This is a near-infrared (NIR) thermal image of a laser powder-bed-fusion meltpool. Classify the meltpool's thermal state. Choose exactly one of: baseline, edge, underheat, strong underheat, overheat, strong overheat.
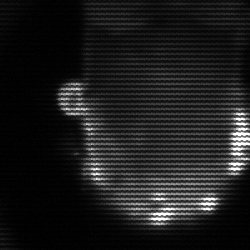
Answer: baseline